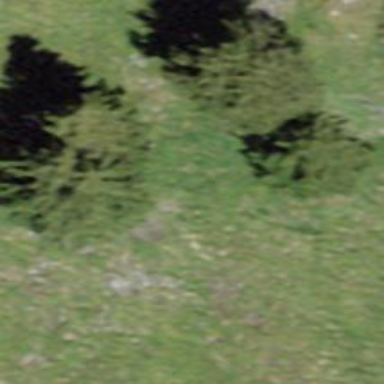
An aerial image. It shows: Needle-leaved tree in nature.